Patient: sex M, age 61
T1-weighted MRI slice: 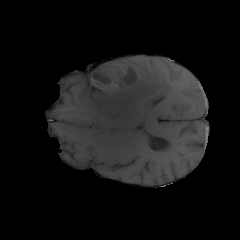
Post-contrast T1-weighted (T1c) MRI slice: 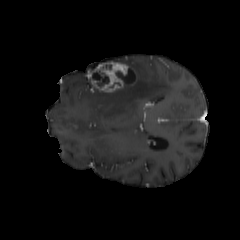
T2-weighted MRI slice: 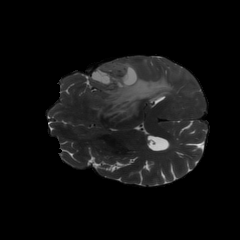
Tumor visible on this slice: yes
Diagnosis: Glioblastoma, IDH-wildtype
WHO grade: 4